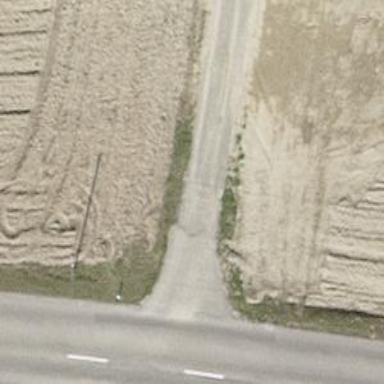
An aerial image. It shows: Track with pebblestone surface at grade 5 track type.